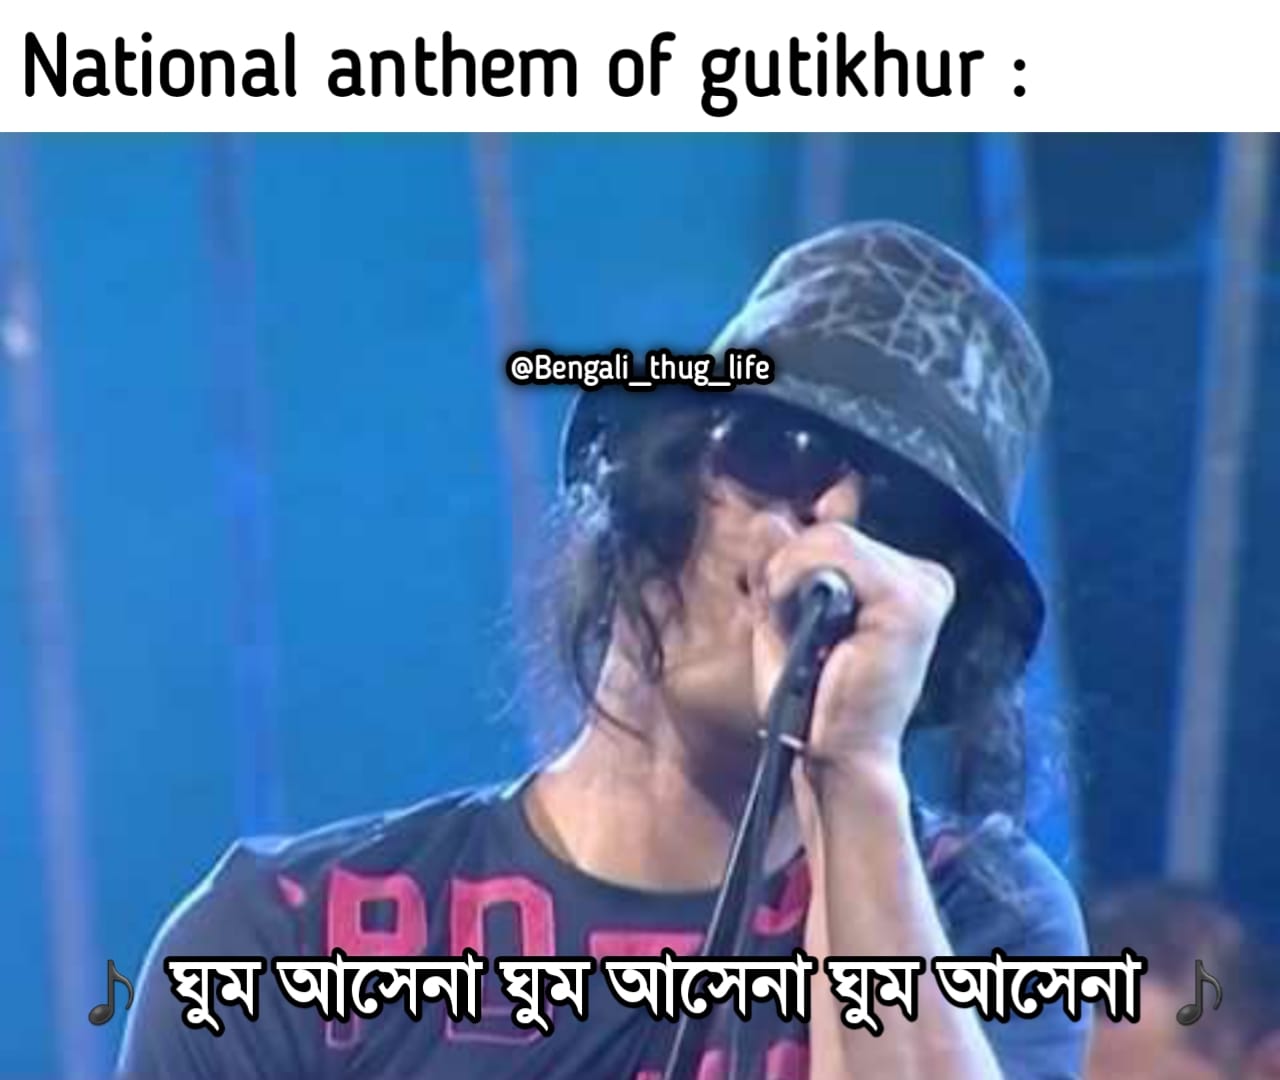
Caption: National anthem of gutikhur :   ঘুম আসেনা ঘুম আসেনা ঘুম আসেনা
Label: non-hate